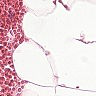
Metastatic tissue present: no